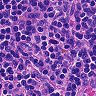
Metastatic tissue present: no